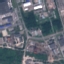
Land use / land cover: Industrial